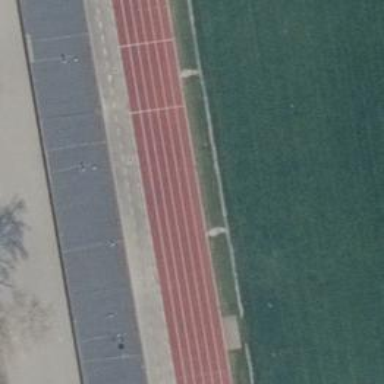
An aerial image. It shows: Grandstand building.